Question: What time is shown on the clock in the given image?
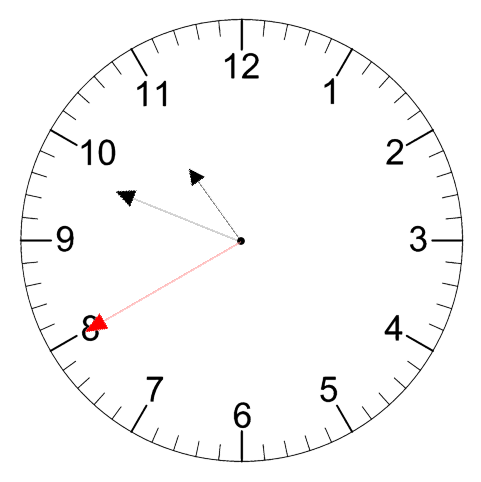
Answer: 10:48:40